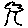
Label: tree